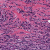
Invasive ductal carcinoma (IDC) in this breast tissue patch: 1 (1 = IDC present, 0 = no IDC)